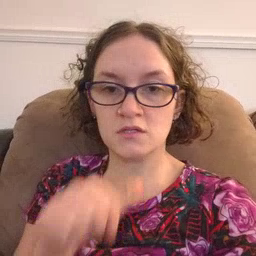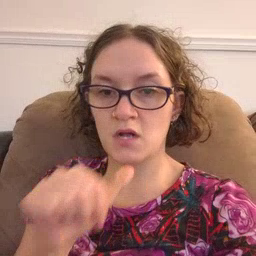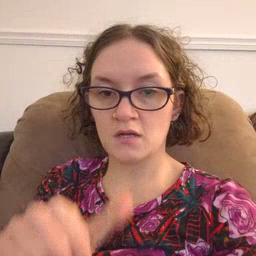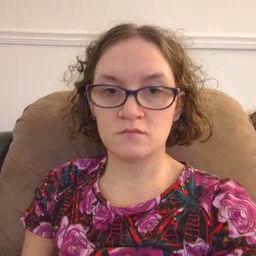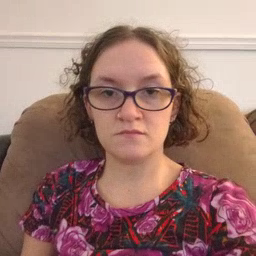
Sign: not